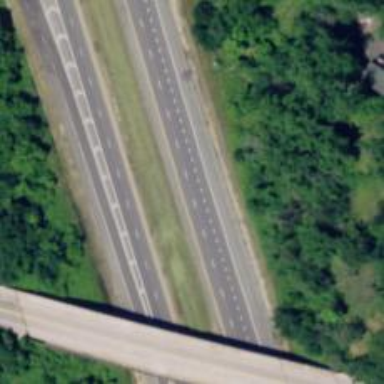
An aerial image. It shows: Motorway.